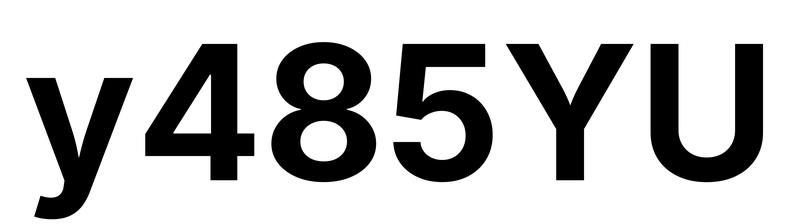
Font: Inter_Bold